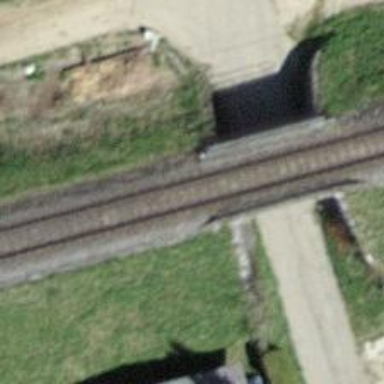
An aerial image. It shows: Bridge over railway with electrified contact lines.